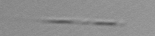
Label: Leptocylindrus